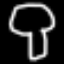
Label: mushroom